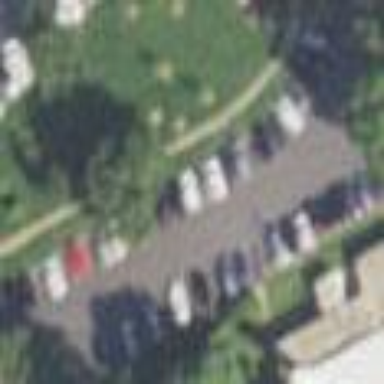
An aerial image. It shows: Parking area with surface.